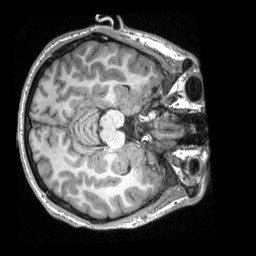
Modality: T1w
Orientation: axial
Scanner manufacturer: siemens
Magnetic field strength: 3 T
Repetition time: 2.3 s
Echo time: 0.00308 s